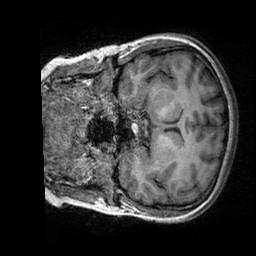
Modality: T1w
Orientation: coronal
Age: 25
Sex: female
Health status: healthy
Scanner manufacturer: siemens
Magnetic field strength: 3 T
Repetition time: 2.3 s
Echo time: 0.00303 s